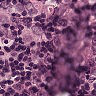
Metastatic tissue present: yes